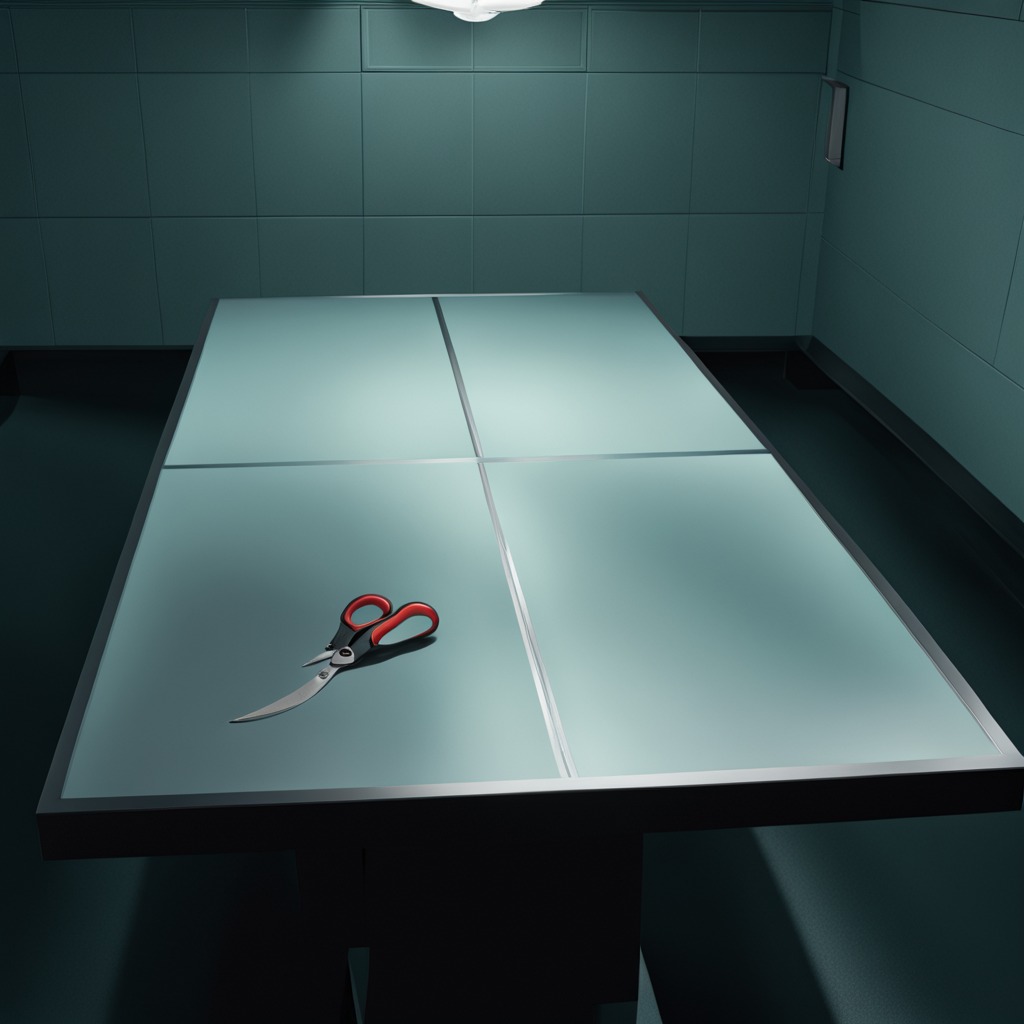
A scissor lying on the table.